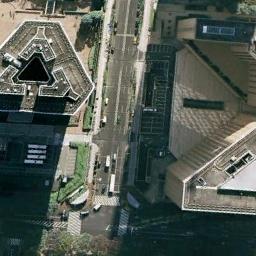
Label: commercial_area